Question: I have this DB structure in my 'CoreData'. I need to get list of all 'Task' objects in 'Task' entity which has same 'Group' object (i.e. group contains these tasks which I want to get). How I can do that with 'Predicates' or something else?

I tried this code:
'''
var fetchedResultsController: NSFetchedResultsController {
if _fetchedResultsController != nil {
return _fetchedResultsController!
}
let fetchRequest = NSFetchRequest()
// Edit the entity name as appropriate.
let entity = NSEntityDescription.entityForName("Task", inManagedObjectContext: self.managedObjectContext!)
fetchRequest.entity = entity
// Set the batch size to a suitable number.
// Edit the sort key as appropriate.
let sortDescriptor = NSSortDescriptor(key: "createdate", ascending: false)
let sortDescriptors = [sortDescriptor]
fetchRequest.sortDescriptors = [sortDescriptor]
var predicate = NSPredicate(format: "group.createdate == %@", group!.createdate)
fetchRequest.predicate = predicate
// Edit the section name key path and cache name if appropriate.
// nil for section name key path means "no sections".
let aFetchedResultsController = NSFetchedResultsController(fetchRequest: fetchRequest, managedObjectContext: self.managedObjectContext!, sectionNameKeyPath: nil, cacheName: "Details")
aFetchedResultsController.delegate = self
_fetchedResultsController = aFetchedResultsController
var error: NSError? = nil
if !_fetchedResultsController!.performFetch(&error) {
// Replace this implementation with code to handle the error appropriately.
// abort() causes the application to generate a crash log and terminate. You should not use this function in a shipping application, although it may be useful during development.
//println("Unresolved error \(error), \(error.userInfo)")
abort()
}
return _fetchedResultsController!
}
'''
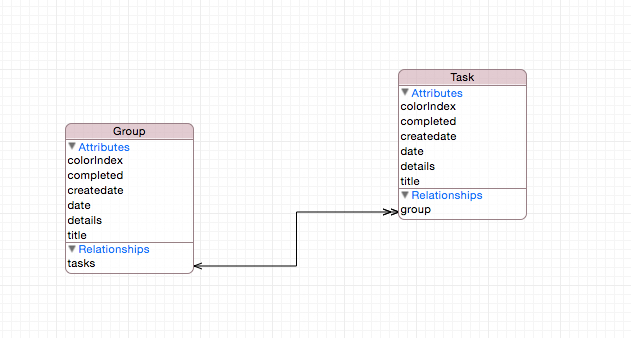
Answer: First, get the group you need to filter by (I think it is "'group'" in your code). Make sure it is a valid object or you will get a crash after unwrapping with '!'. Add a predicate to your fetched results controller like this:
'''
fetchRequest.predicate = NSPredicate(format:"group = %@", group)
'''
That's all ;-).